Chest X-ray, AP view. Patient: 46 years old, sex M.
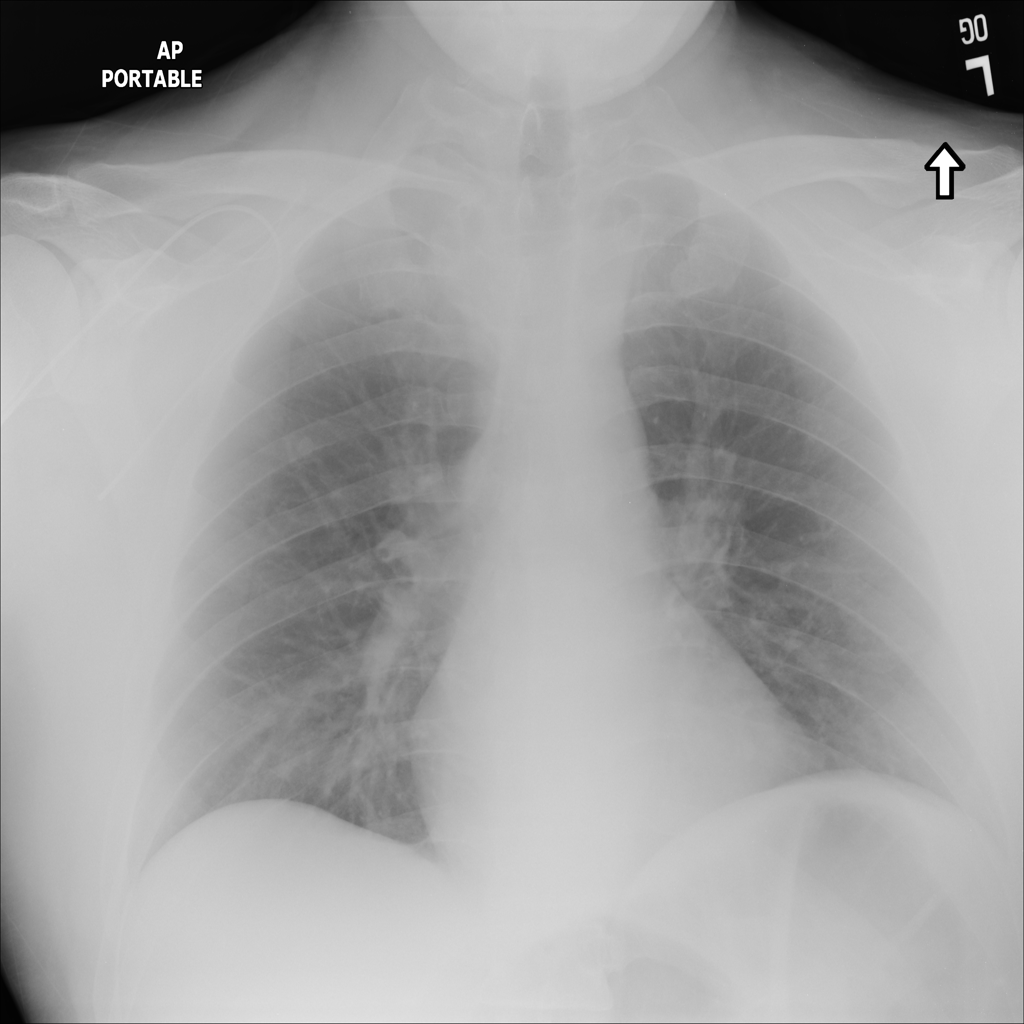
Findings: No Finding